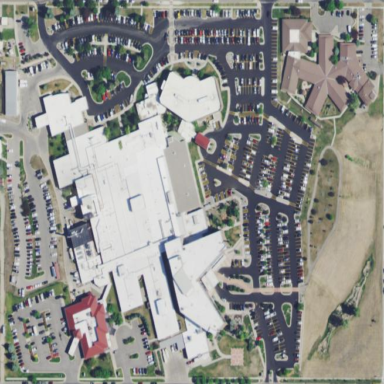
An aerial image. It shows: Healthcare facility identified as hospital.